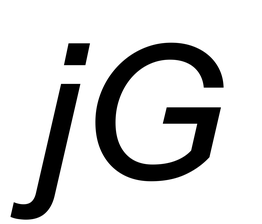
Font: InstrumentSans-Italic_Medium_Italic